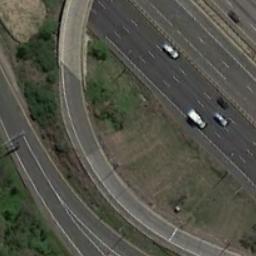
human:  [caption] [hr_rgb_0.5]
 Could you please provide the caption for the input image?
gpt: The overpass is next to the grass with some cars .

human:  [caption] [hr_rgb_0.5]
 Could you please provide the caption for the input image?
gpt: There are two overpasses and three lakes in this area .

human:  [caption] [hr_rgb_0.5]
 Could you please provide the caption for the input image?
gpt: Several cars are on the road under the overpass .

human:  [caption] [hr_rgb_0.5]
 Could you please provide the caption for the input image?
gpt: The directional overpass is over the roads on the lawn .

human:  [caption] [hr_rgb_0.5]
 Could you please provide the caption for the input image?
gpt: There are some green trees and lawns beside the overpass .